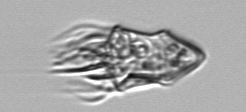
Label: Strombidium_inclinatum